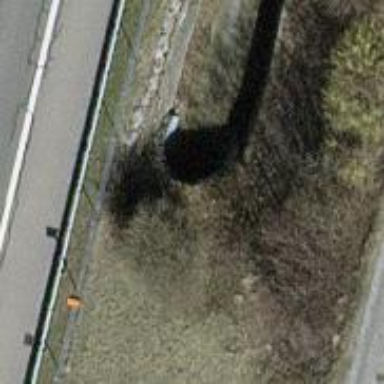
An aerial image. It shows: Tunnel along unpaved path.